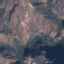
Label: HerbaceousVegetation